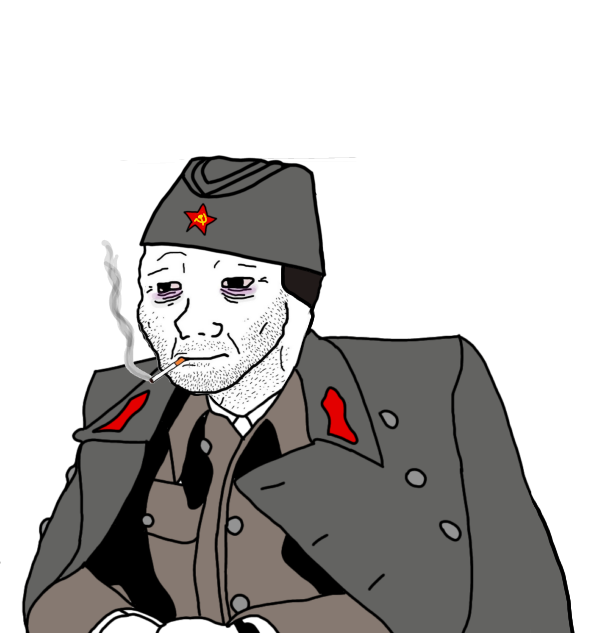
Label: 5_Doomer